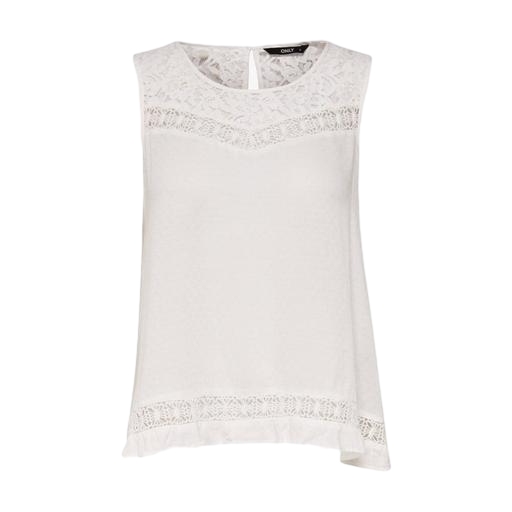
white lace-yoke top, white lace yoke tank, white lace-paneled top, white background